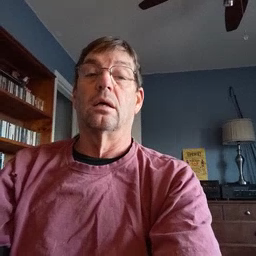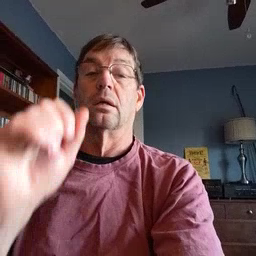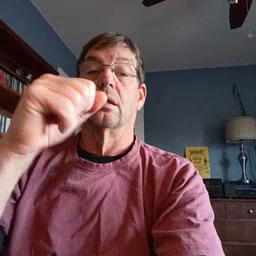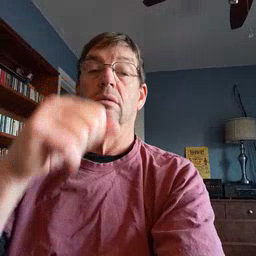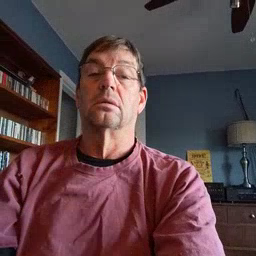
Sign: yes